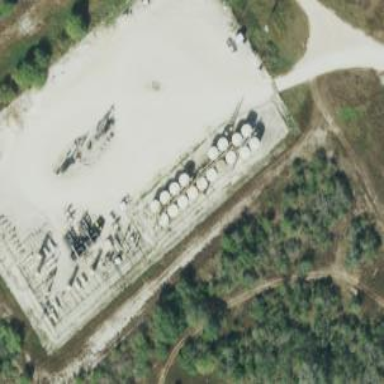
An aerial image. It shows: Storage tank that is man-made.